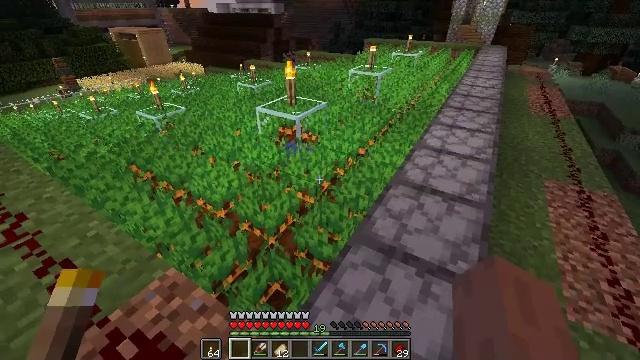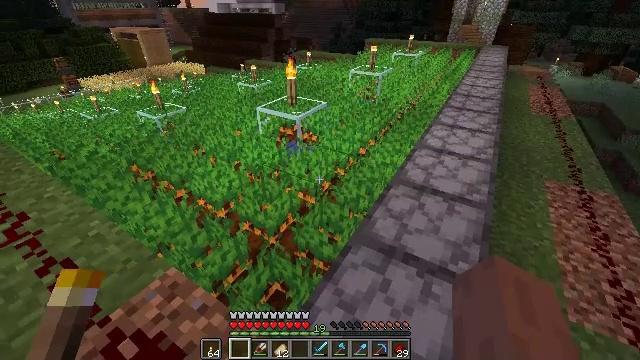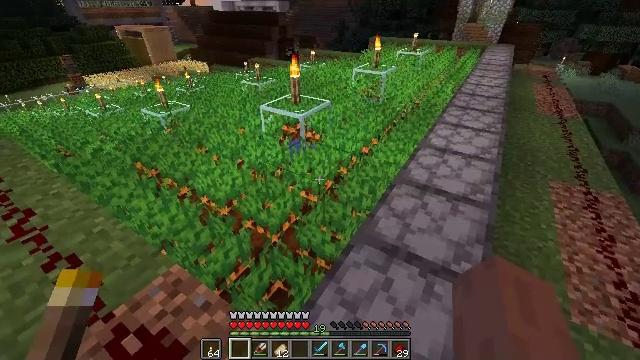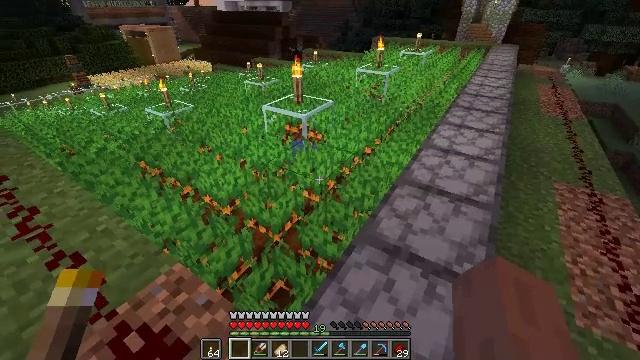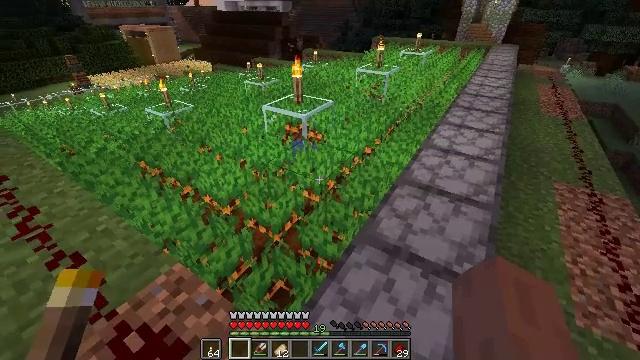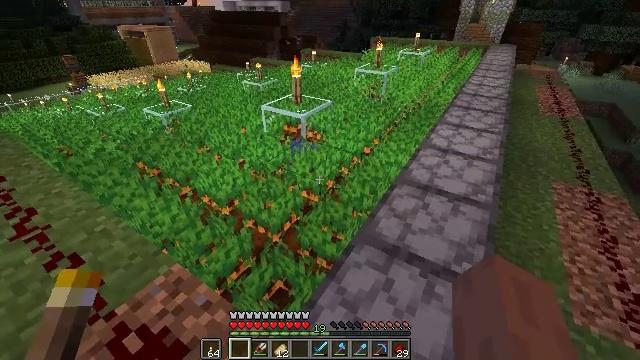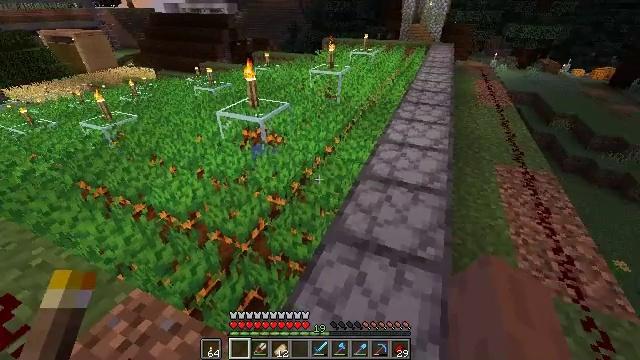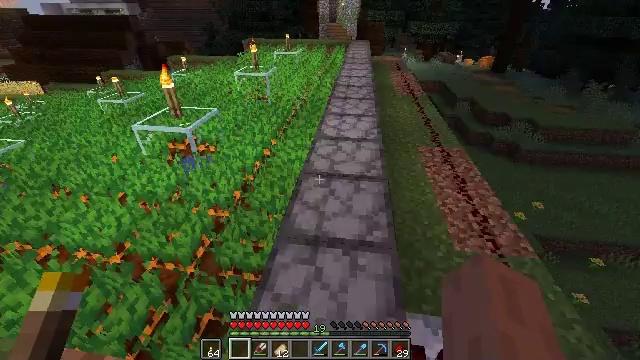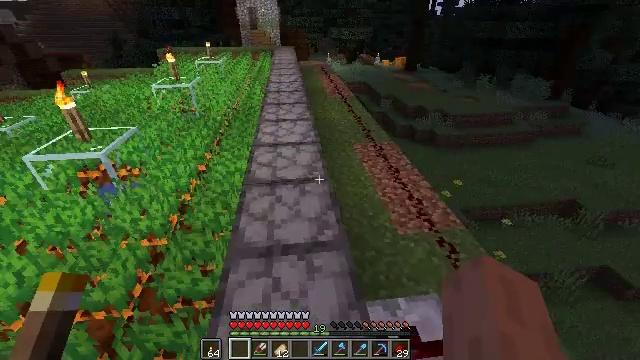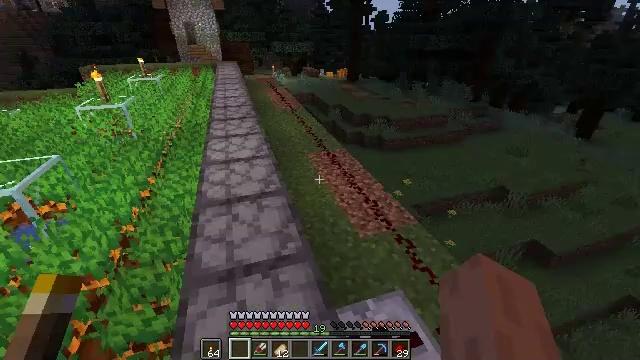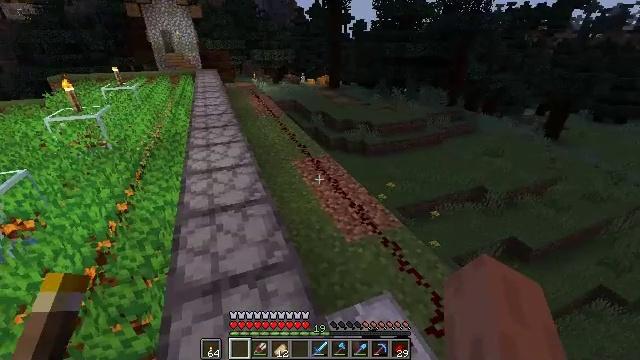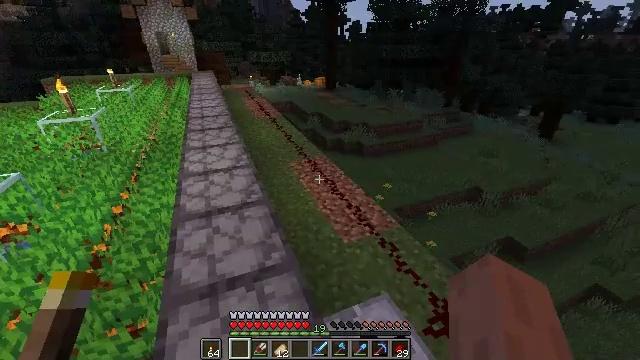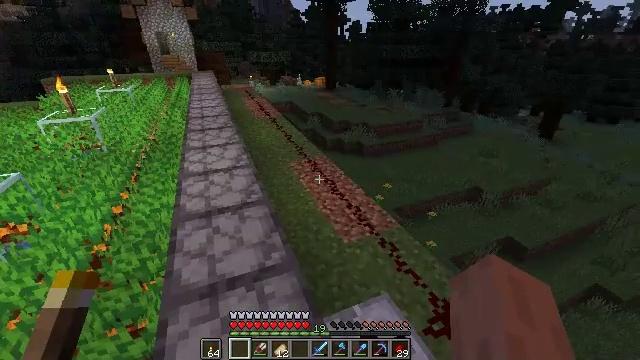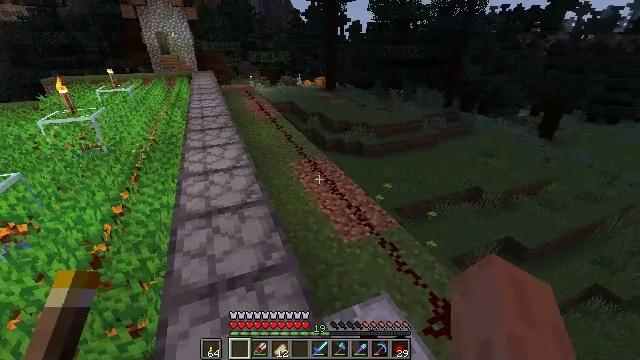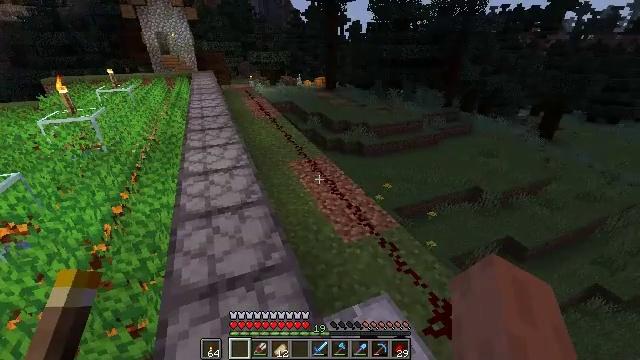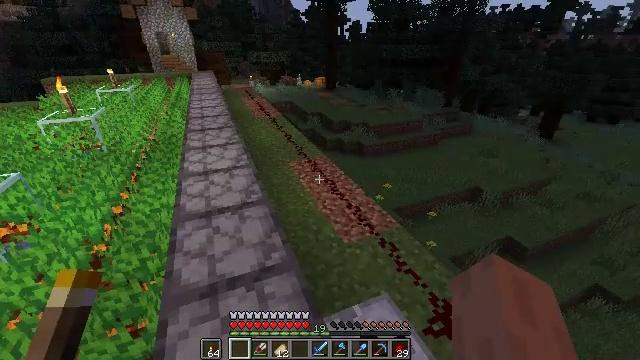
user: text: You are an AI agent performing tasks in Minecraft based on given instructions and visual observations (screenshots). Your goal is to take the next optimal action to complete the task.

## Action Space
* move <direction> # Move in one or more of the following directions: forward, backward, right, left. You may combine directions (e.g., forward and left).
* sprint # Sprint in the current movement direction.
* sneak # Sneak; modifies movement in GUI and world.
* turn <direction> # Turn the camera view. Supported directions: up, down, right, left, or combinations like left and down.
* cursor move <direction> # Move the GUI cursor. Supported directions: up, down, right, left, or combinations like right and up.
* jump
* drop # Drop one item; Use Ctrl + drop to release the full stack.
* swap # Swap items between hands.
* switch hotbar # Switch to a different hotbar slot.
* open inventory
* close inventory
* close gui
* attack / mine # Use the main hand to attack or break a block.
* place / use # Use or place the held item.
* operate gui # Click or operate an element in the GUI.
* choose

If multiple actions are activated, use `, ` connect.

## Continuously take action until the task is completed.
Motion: motion action
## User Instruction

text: Craft glass.
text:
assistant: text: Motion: no_op
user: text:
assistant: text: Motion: no_op
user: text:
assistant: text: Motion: no_op
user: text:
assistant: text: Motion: no_op
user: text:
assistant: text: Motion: no_op
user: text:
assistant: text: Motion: turn right
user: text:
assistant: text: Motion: turn right
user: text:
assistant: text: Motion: turn right and up
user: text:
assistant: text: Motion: turn right and up
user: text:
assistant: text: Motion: turn right and up
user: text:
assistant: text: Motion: no_op
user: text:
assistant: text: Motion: no_op
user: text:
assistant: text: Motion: no_op
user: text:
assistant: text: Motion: no_op
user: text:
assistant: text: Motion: no_op
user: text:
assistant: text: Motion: no_op
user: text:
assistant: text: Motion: no_op
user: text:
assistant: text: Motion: no_op
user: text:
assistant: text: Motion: no_op
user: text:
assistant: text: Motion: turn left and down
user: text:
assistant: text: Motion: turn left
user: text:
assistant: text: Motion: turn left
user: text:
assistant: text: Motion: turn left
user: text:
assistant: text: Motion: turn left
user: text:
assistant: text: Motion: turn left
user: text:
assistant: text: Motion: no_op
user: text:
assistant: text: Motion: no_op
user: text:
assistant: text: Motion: no_op
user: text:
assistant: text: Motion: turn right
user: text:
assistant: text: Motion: no_op